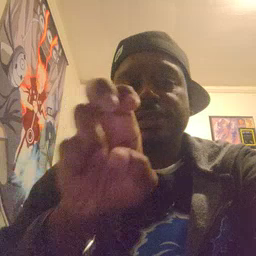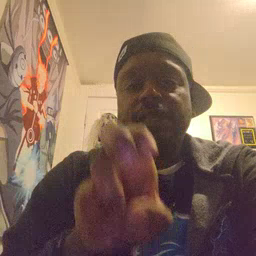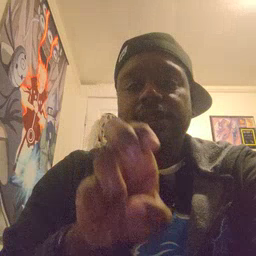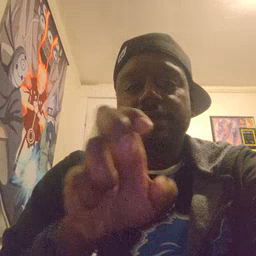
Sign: chair